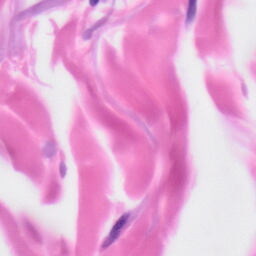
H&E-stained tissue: Skin